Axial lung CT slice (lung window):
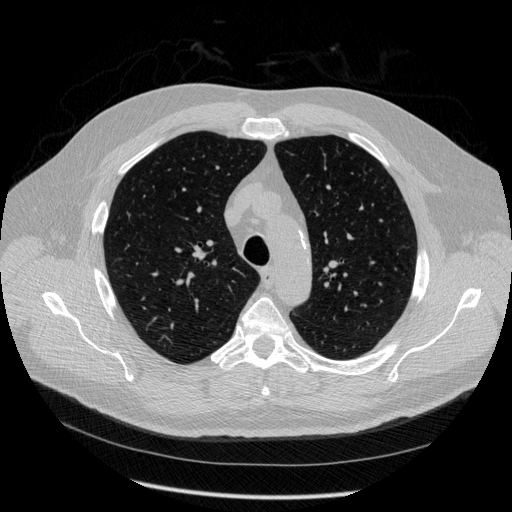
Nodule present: no